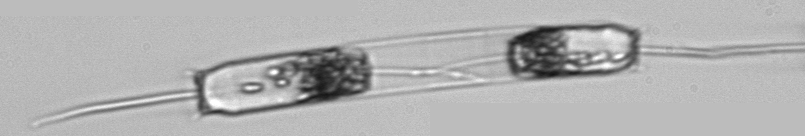
Label: Ditylum_brightwellii